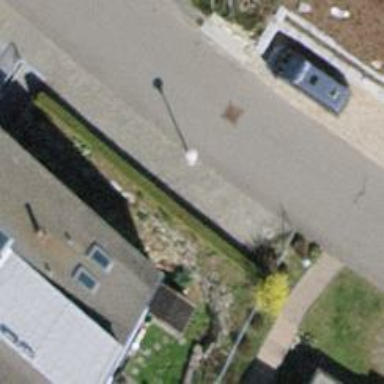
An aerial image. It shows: Residential road with asphalt surface.